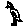
Label: bird